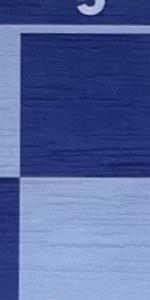
Label: Empty